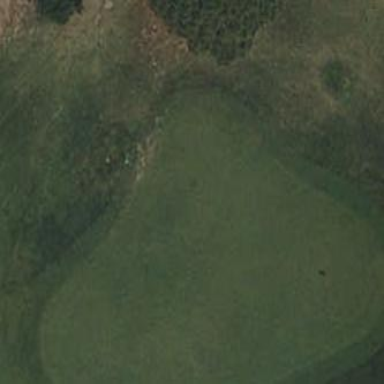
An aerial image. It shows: Golf green.